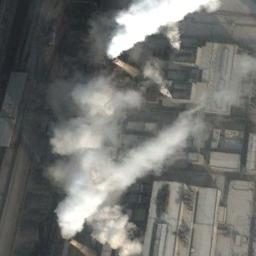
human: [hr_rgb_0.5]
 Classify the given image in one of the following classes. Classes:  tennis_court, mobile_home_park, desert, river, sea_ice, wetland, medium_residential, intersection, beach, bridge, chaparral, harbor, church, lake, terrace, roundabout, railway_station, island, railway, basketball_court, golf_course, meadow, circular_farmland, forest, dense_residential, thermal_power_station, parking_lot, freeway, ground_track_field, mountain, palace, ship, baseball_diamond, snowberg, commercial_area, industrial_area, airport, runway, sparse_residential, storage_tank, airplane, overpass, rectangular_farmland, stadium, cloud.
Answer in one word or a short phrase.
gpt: thermal_power_station